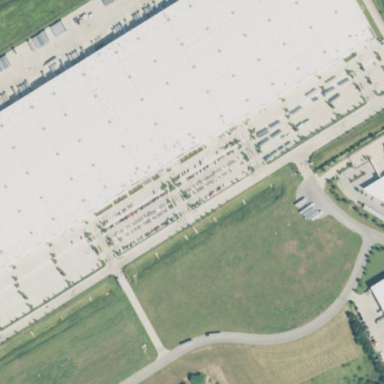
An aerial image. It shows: Warehouse that also serves as post depot.